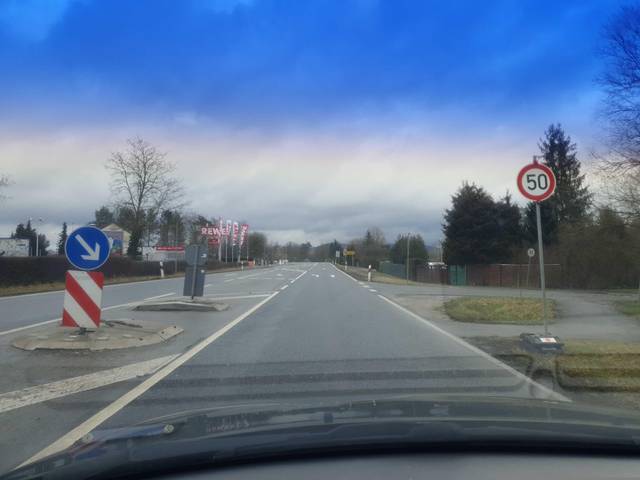
Region: Germany
Coordinates: 49.924, 10.935